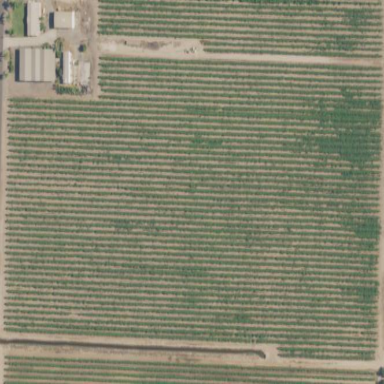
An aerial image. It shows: Vineyard with grape crops.